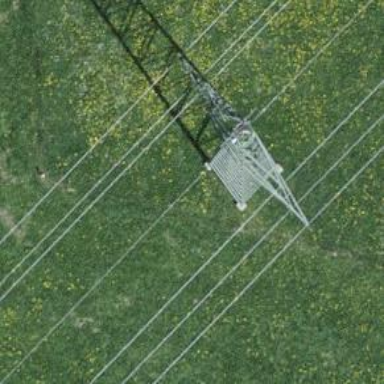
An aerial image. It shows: Power line is depicted.